Current action and preconditions to check: path_clear

Your task: For each precondition in the list above, predict whether it will hold at this action.

Consider the current scene as observed from the mobile robot's camera, and analyze the predicted future states of all dynamic agents (e.g., people, animals, vehicles, or any moving entities) within the NEXT SECOND.

IMPORTANT: Only answer "very likely" if you are absolutely certain—based on strong, clear evidence—that a dynamic agent will violate the precondition in the predicted future state. Do NOT answer "very likely" for unlikely, ambiguous, or low-probability risks.

Ask yourself for each precondition: Is there a high probability, with clear and convincing evidence, that the predicted future states of any dynamic agent will interfere with the predicted future state of the currently executing action within the NEXT SECOND, causing that precondition to fail?

Assess the risk level based on these predictions. Use "likely" or "very likely" if motions create a clear risk of interference.

Use "neutral" or "improbable" if agents are nearby but their predicted paths are clearly diverging or non-conflicting.

Failure Risk Categories: "very improbable", "improbable", "neutral", "likely", "very likely"

Answer Format: Output ONLY the probability_of_failure value from these categories: "very improbable", "improbable", "neutral", "likely", "very likely"

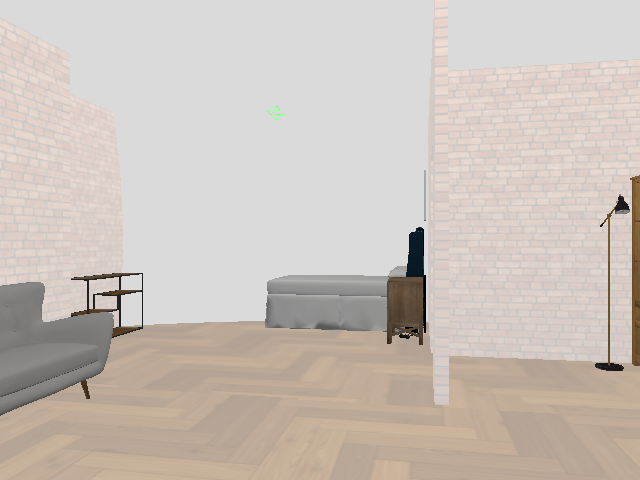

Answer: very improbable